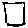
Label: square